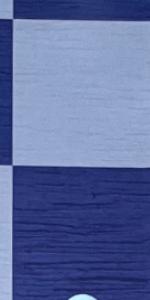
Label: Empty